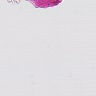
Metastatic tissue present: no